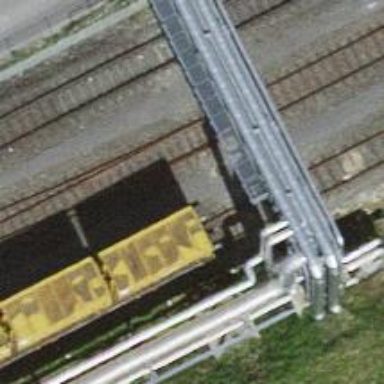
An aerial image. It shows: Railway switch.